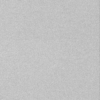
Label: dusty